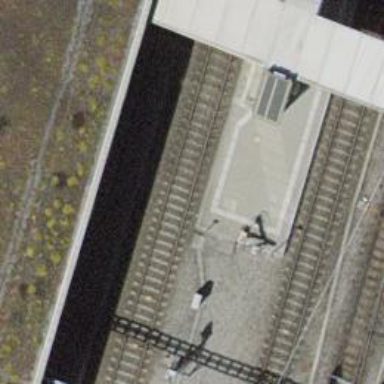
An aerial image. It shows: Close-up of railway platform edge.